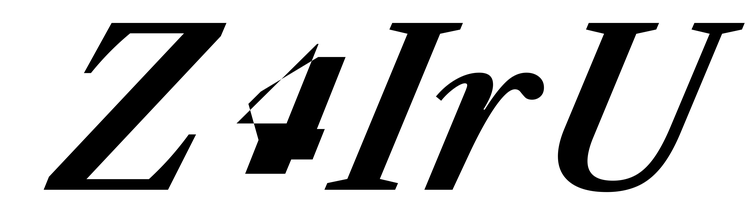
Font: LibreCaslonText-Italic_SemiBold_Italic